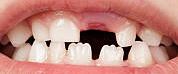
Condition: hypodontia